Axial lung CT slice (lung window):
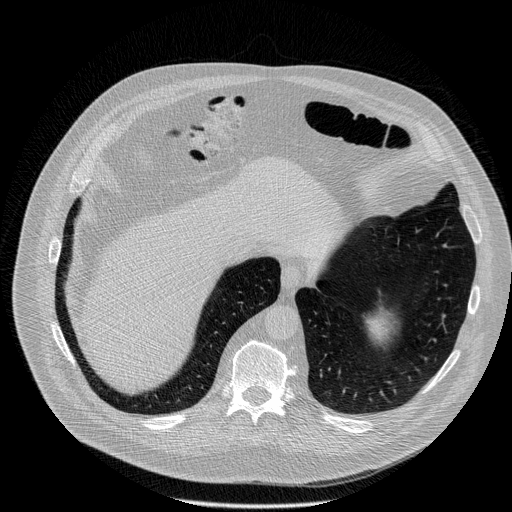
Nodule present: no